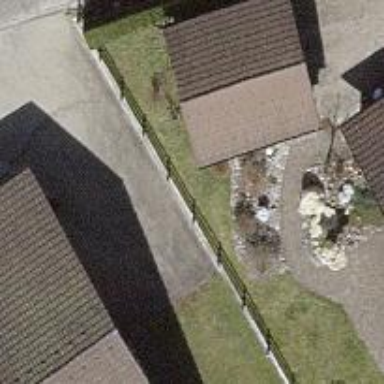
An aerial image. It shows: Gabled garage building.